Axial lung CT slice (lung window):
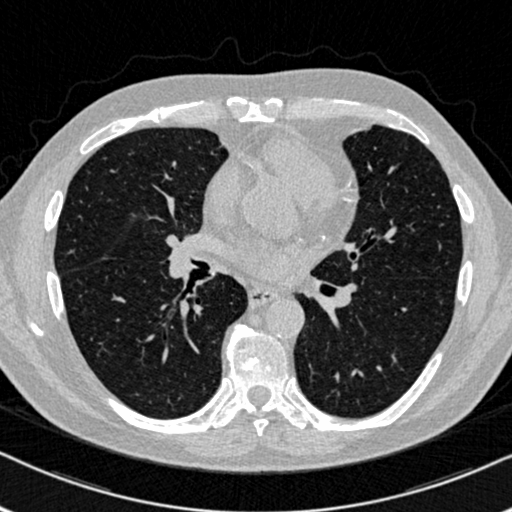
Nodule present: no